Уха приготовлена в полусферической медной кастрюле диаметром $40~ см$. Чтобы уха быстрее остыла, кастрюлю опускают в озеро (см. рис). При этом она плавает, погрузившись в воду на $10 ~см$.
Зачерпнет ли кастрюля воды, если цепочку, прикрепленную к краю кастрюли, подтянуть вверх на $10~см$?
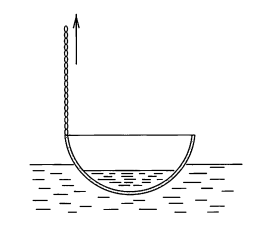
Ответ: Нет.
Темы:
T, Механика, Статика, Сила Архимеда, 200 задач, Момент сил